Question: I'm trying to implement a GPU based height map the simplest (and fastest) way that I know how. I passed a (.png, 'D3DX11CreateShaderResourceViewFromFile()') texture into the shader, and I'm attempting to sample it for the current pixel value. Seeing a 'float4', I'm currently assigning a color value from a channel to offset the 'y' value.
'''
Texture2D colorMap : register(t0);
SamplerState colorSampler : register(s0);
...
VOut VShader(float4 position : POSITION, float2 Texture : TEXCOORD0, float3 Normal : NORMAL)
{
VOut output;
float4 colors = colorMap.SampleLevel(colorSampler, float4(position.x*0.001, position.z*0.001, 0,0 ),0);
position.y = colors.x*128;
output.position = mul(position, WVP);
output.texture0 = Texture;
output.normal = Normal;
return output;
}
'''
The texture is imported correctly, and I've inserted another texture and was able to successfully blend the texture with another texture (through multiplication of values), so I know that the float4 struct contains values of a sort capable of having arithmetic performed on it.
In the Vertex function, attempting to extract the values yields nothing on a grid:

The concept seemed simple enough on paper...
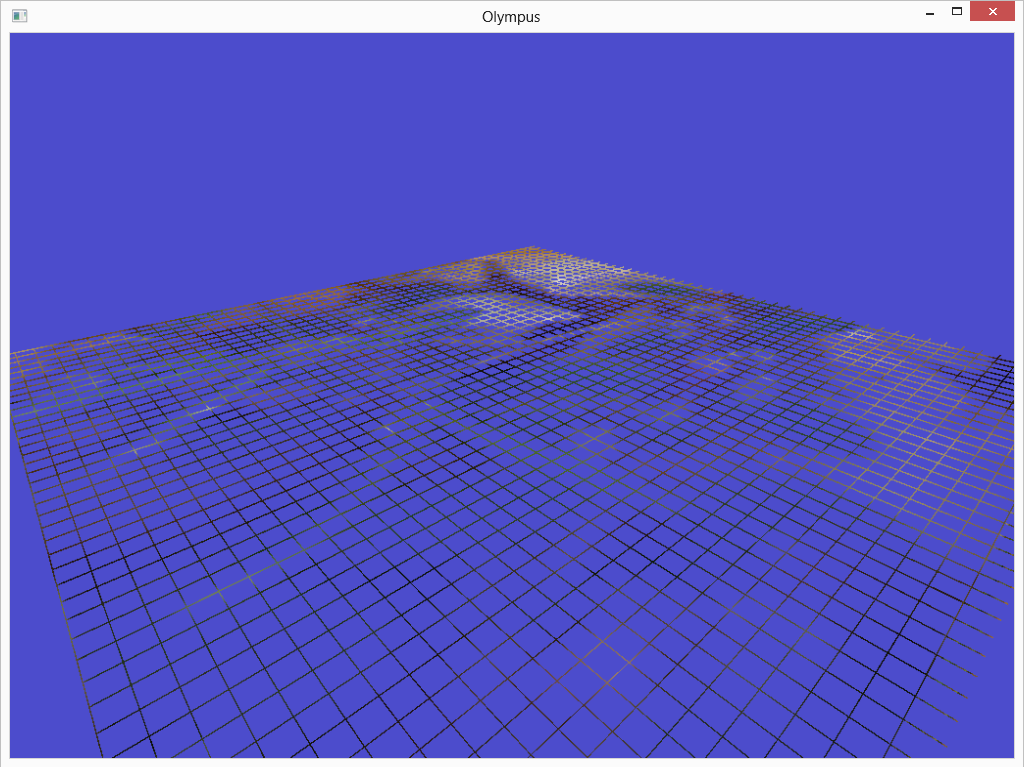
Answer: Since you're using a Texture2D, the Location parameter needs to be a float2.
Also, make sure that location goes from (0,0) to (1,1). For your mapping to be correct, the grid would need to be placed from (0,0,0) to (1000,0,1000).
If this is the case then this should work:
'''
SampleLevel(colorSampler, position.xz*0.001 ,0);
'''
I'm curious as to how you're testing this. I tried compiling your code, with added definitions for VOut and WVP, and it fails. One of the errors is that location parameter which is a float4 and should be a float2. The other error I get is the name of the function; it should be main.
If you happen to be using Visual Studio, I strongly recommend using the Graphics Debugging tools and check all the variables. I suspect the colorMap texture might be bound to the pixel shader but not the vertex shader.